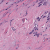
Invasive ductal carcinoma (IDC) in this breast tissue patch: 1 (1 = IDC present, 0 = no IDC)